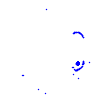
Particle: kaon